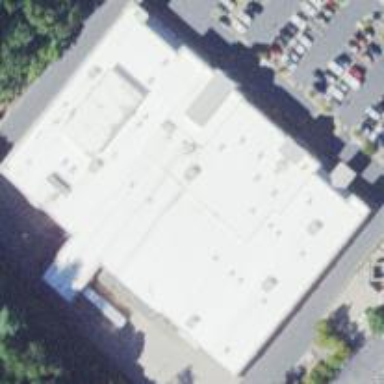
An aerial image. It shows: Supermarket located in building.